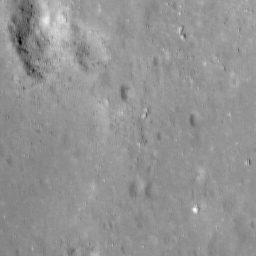
Host type: background_regolith
Lunar coordinates: latitude nan, longitude nan